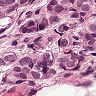
Metastatic tissue present: yes